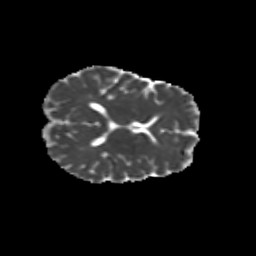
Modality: MD
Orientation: axial
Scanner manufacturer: siemens
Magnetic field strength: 3 T
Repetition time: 9.2 s
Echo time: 0.084 s